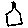
Label: bird